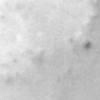
Label: no_change